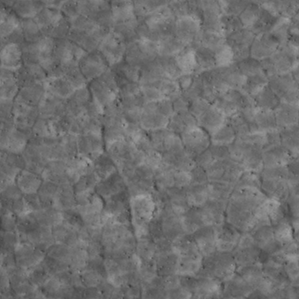
Label: non_frost